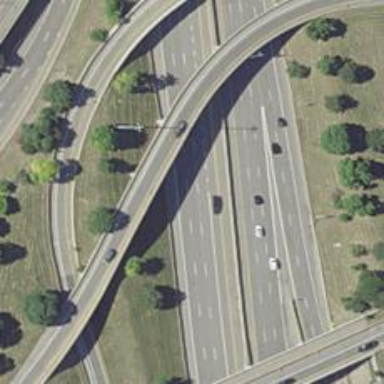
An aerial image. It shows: Motorway junction.